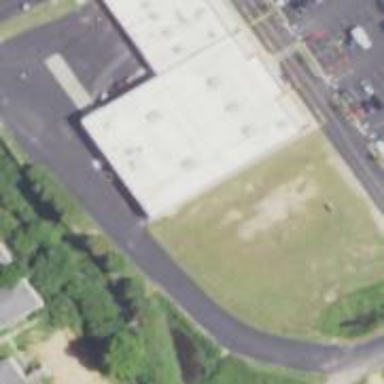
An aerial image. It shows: Building.